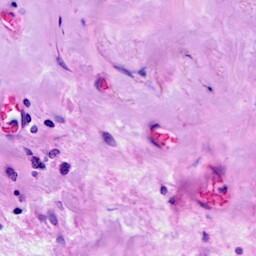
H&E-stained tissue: Breast